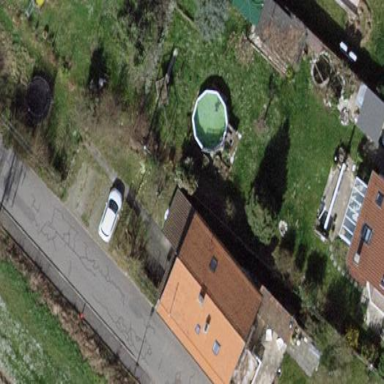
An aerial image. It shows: Detached building.